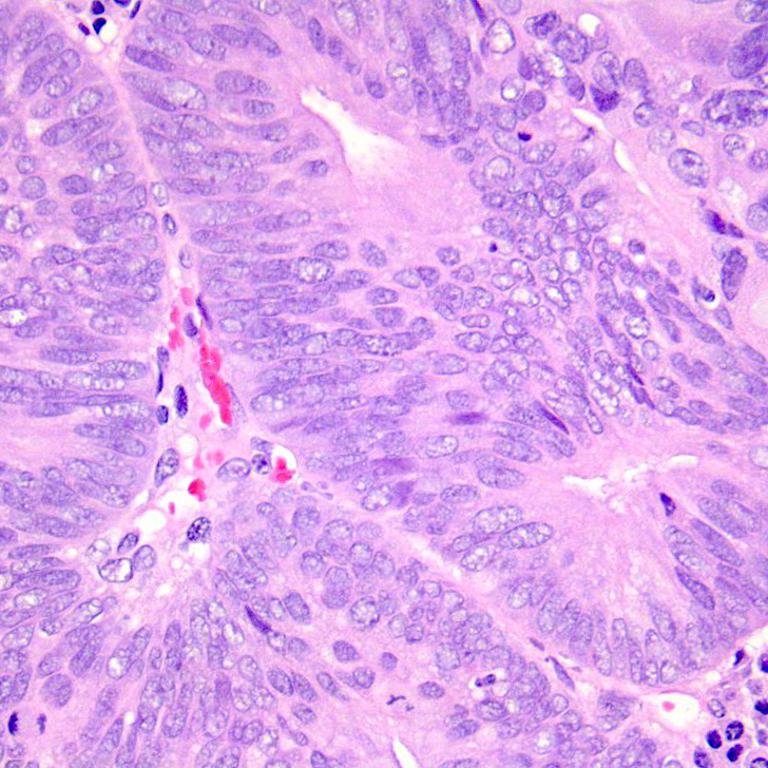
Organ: colon
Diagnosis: adenocarcinomas